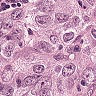
Metastatic tissue present: yes